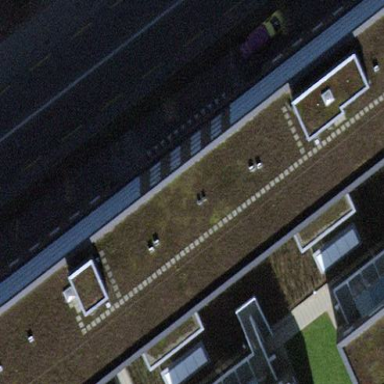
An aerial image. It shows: Residential building.